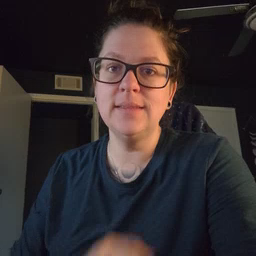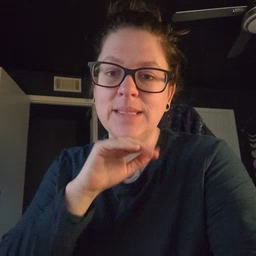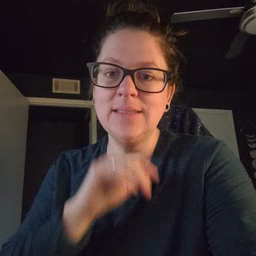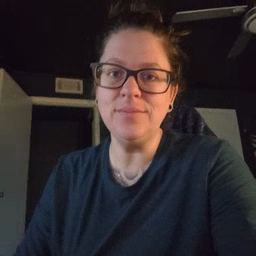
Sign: pig